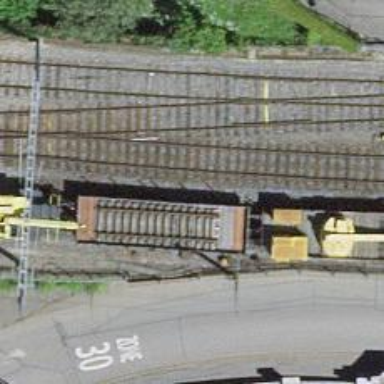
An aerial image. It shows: Rail tunnel with electrified contact line. There is one track running through the tunnel.